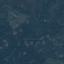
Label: Forest